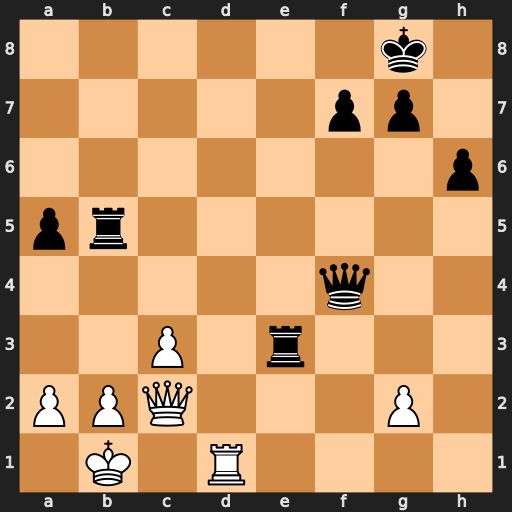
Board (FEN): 6k1/5pp1/7p/pr6/5q2/2P1r3/PPQ3P1/1K1R4
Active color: w
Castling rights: -
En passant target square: -
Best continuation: Rd8+ Re8 Rxe8#